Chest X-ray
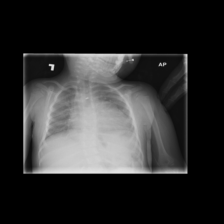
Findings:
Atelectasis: negative
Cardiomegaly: negative
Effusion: negative
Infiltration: positive
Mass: negative
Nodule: negative
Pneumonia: negative
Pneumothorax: negative
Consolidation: negative
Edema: negative
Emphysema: negative
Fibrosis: negative
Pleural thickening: negative
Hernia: negative